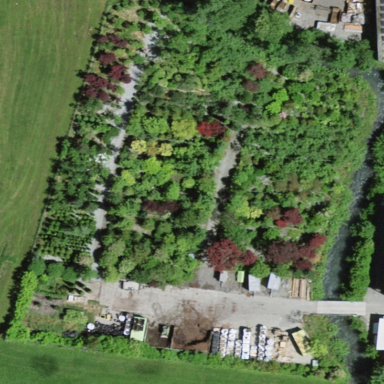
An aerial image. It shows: Plant nursery area.